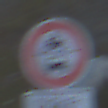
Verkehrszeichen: VerbotKraftfahrzeuge
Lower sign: ZeitangabenMitBeschraenkungAufWochentage3
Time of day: SunriseSunset
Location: Outdoor (RoadRail)
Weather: Clear
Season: NotSpecified
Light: Natural